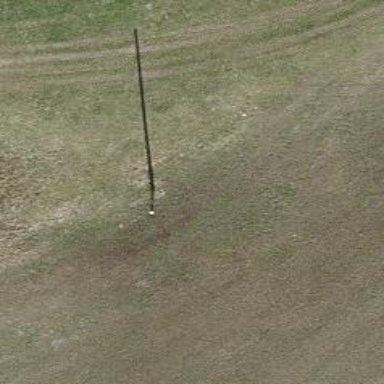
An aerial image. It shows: Power line in the image.